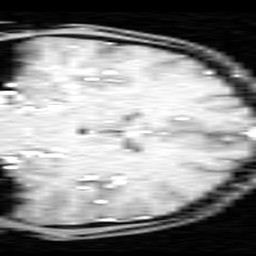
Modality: inplaneT1
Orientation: coronal
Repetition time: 0.2 s
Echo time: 0.0036 s